Interaction volume radius: 10 \u00c5
Interaction volume height: 15 \u00c5
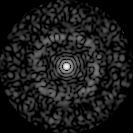
Disorder parameter: 0.8157